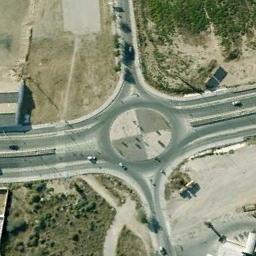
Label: roundabout